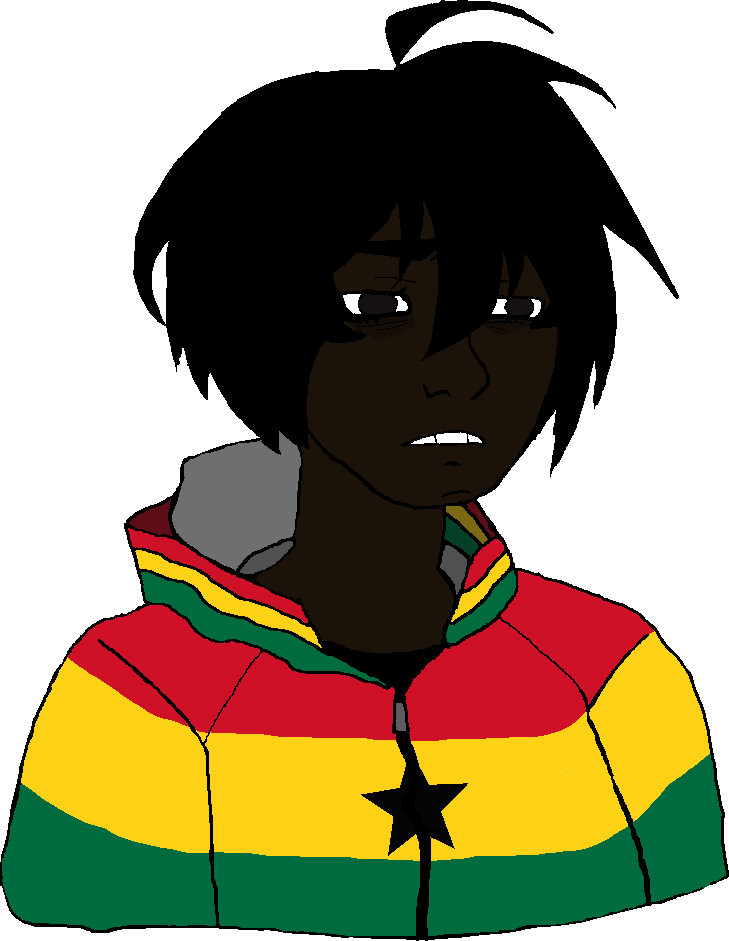
Label: 5_Twinkjak